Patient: sex M, age 52
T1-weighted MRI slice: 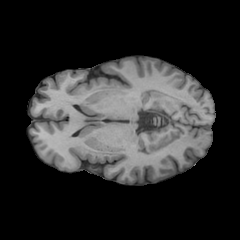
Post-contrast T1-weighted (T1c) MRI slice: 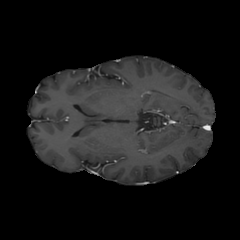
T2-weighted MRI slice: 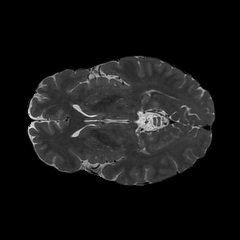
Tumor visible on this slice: no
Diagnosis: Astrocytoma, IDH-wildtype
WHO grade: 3